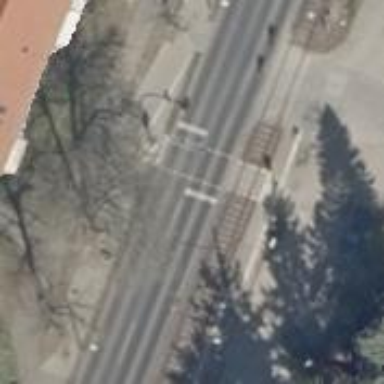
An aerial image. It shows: Road with traffic signals at the crossing.